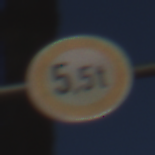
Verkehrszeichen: TatsaechlicheMasse
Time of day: MorningAfternoon
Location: Outdoor (Suburban)
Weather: Clear
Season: NotSpecified
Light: Natural